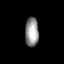
Tissue: lung
Cell type: Epithelial cells
Senescence score: 0.7776
Nuclear area (px): 384
Mean DAPI intensity: 150.099